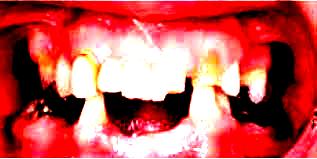
Condition: hypodontia